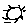
Label: sun